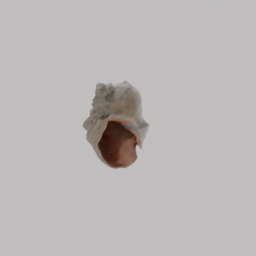
Label: animals